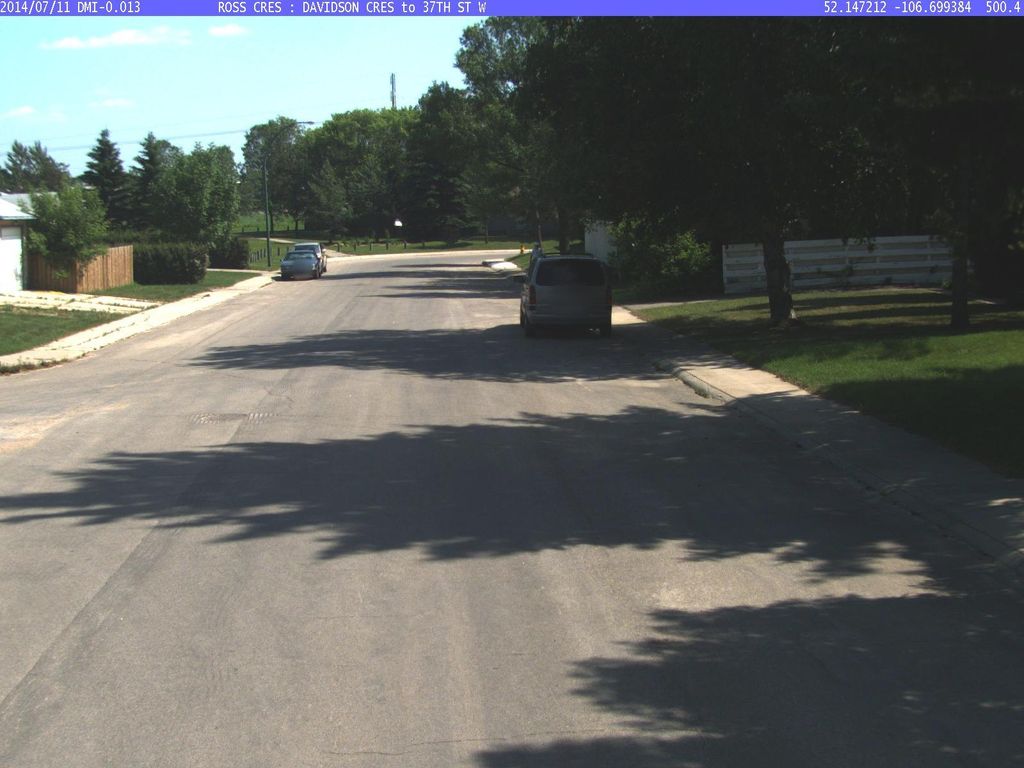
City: saskatoon